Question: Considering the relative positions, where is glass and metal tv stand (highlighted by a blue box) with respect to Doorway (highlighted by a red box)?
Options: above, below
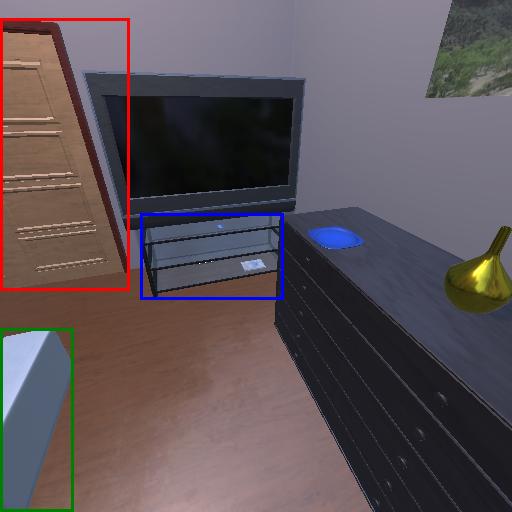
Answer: above